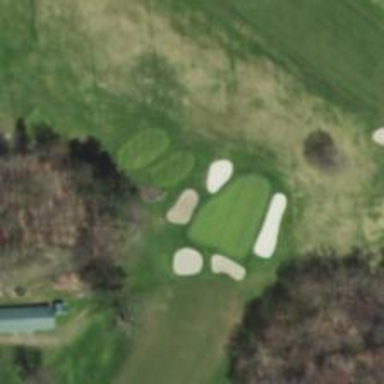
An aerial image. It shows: Golf hole.